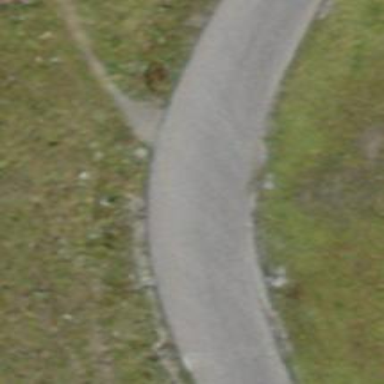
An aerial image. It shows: Secondary road with asphalt surface and no sidewalk.